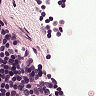
Metastatic tissue present: no